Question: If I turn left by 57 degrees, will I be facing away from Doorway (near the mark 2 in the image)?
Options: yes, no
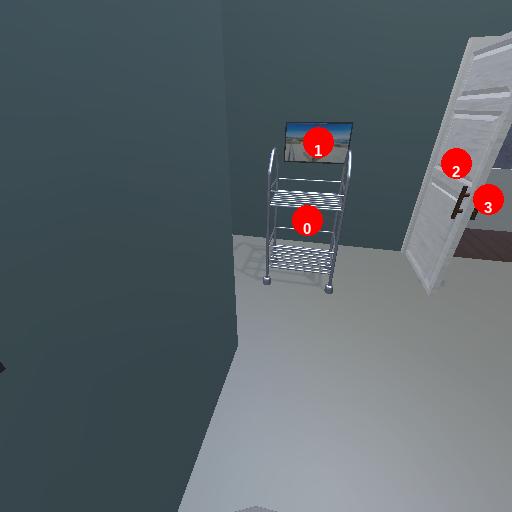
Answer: yes